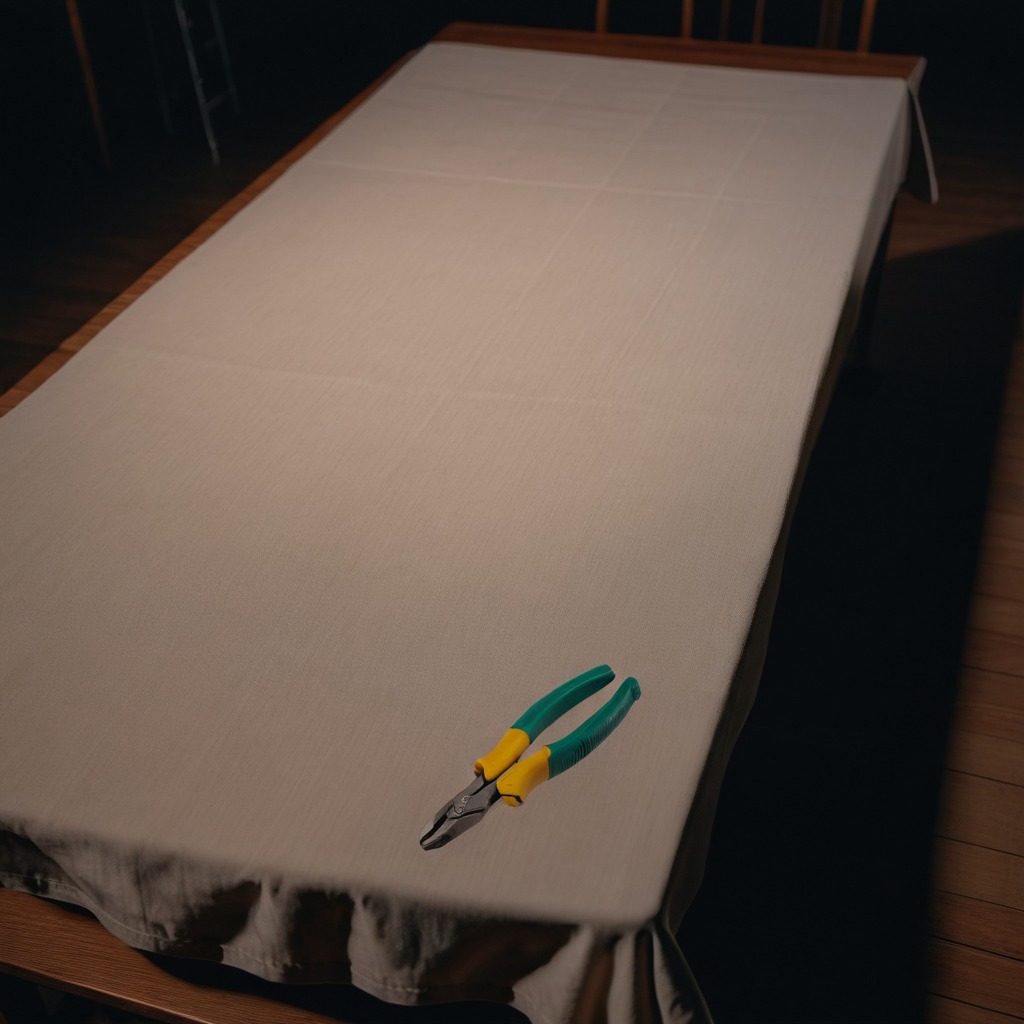
A plier lies on a wooden table inside a workshop at night.